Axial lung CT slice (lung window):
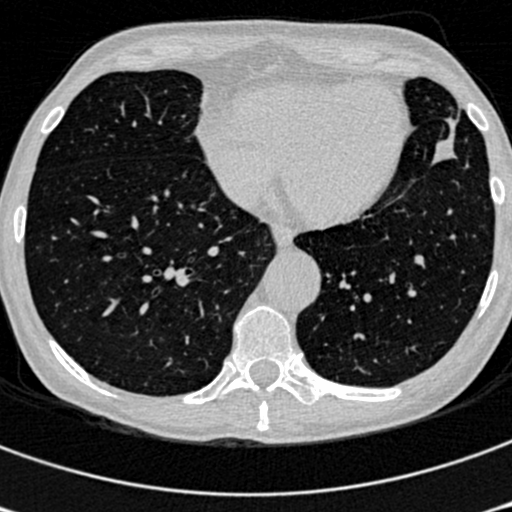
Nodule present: no